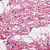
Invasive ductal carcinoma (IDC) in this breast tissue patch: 0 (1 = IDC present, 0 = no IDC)